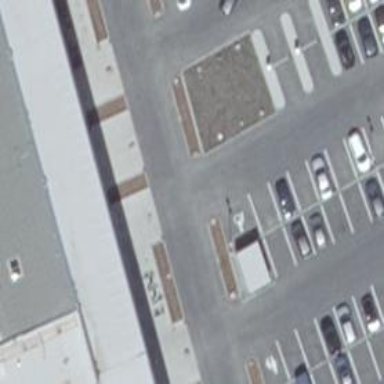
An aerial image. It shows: Road serving as parking aisle.